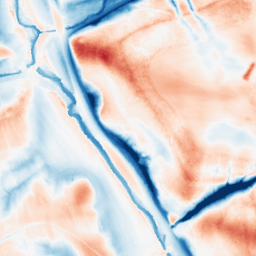
Category: edge_preserving
Decomposition family: guided
Decomposition parameters: radius: 16
eps: 0.01
Upsampling method: bspline
Upsampling parameters: scale: 8
Upsampling scale: 8